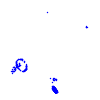
Particle: proton